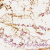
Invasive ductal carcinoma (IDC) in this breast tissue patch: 0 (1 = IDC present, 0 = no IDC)